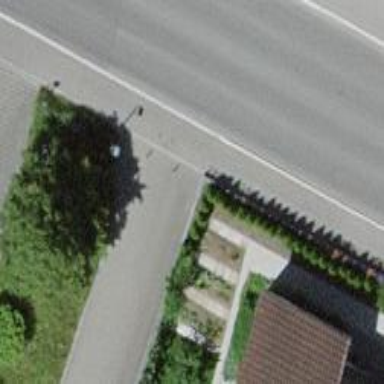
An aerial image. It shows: Bollard.